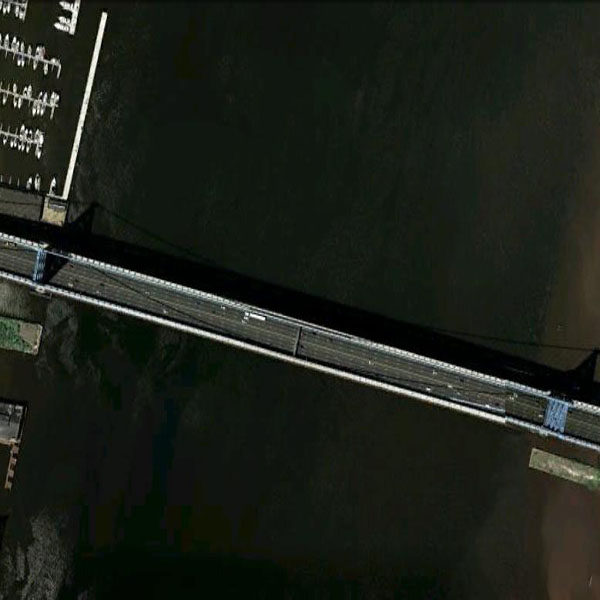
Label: Bridge